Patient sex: M
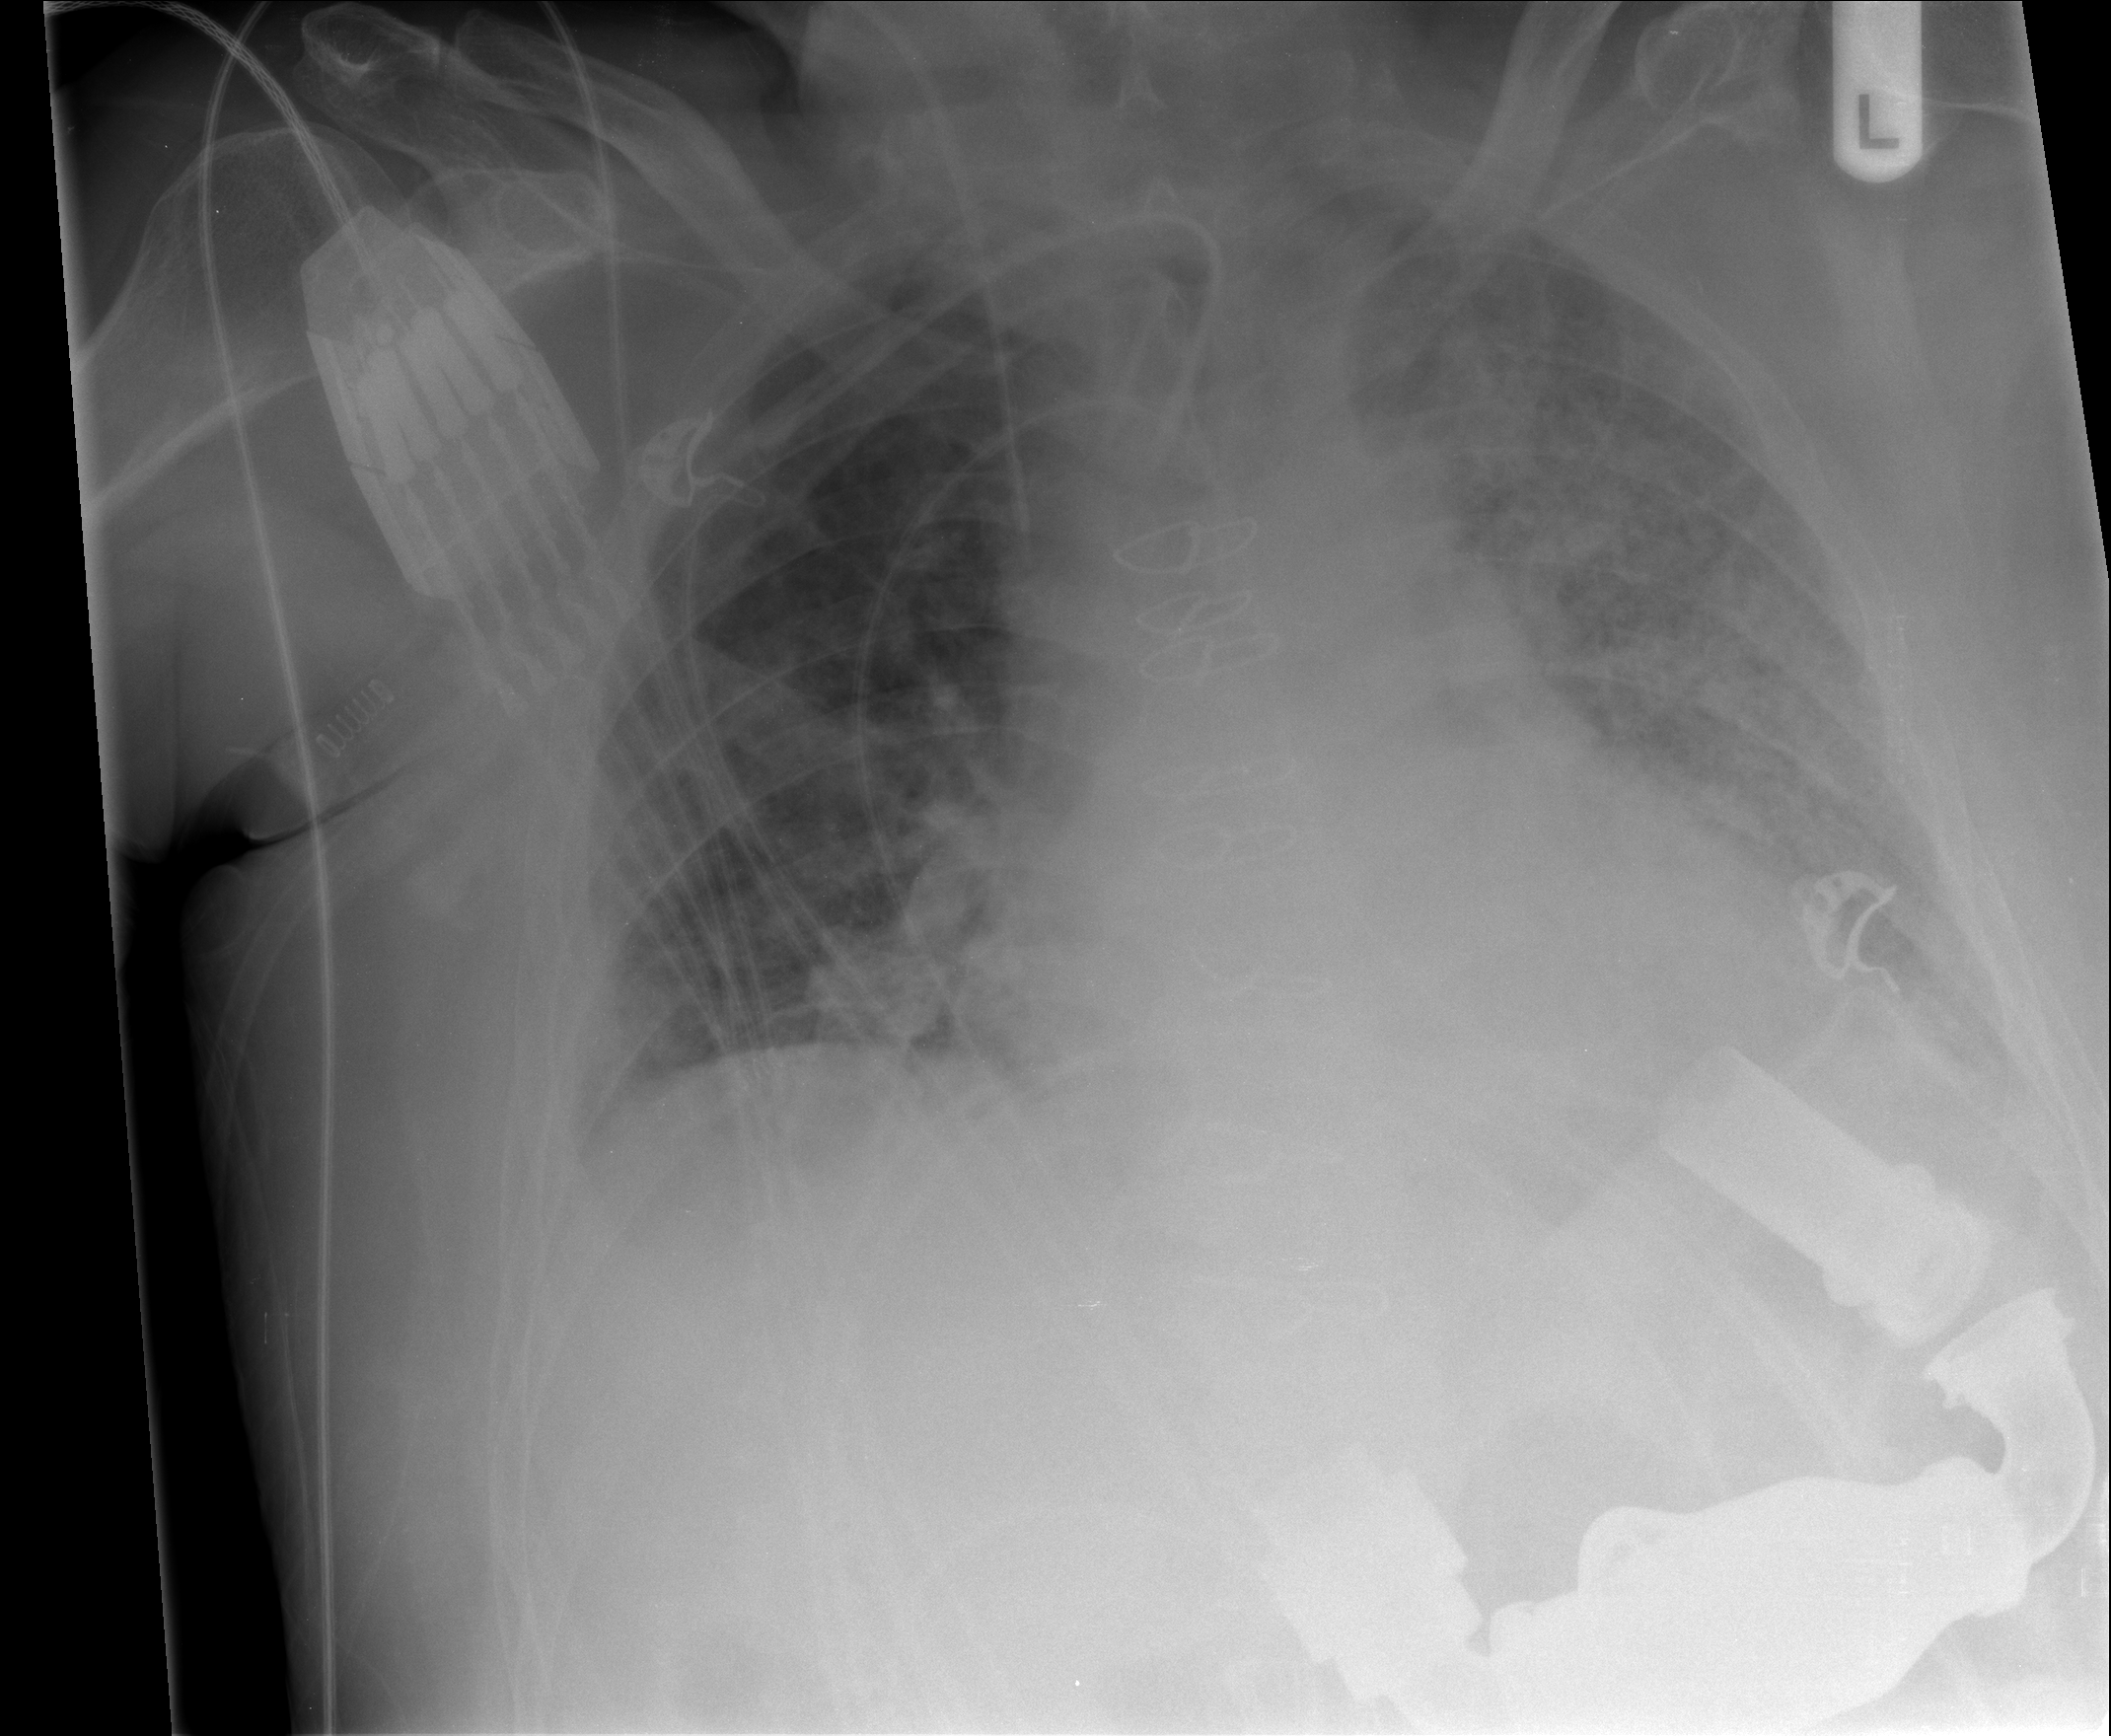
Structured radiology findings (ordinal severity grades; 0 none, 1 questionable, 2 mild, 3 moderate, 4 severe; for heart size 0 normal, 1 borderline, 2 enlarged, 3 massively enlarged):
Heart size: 2
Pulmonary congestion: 2
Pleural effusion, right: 1
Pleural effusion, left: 2
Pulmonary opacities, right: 2
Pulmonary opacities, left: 4
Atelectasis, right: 2
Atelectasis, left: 3